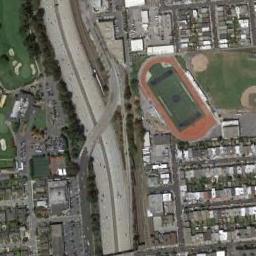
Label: ground_track_field